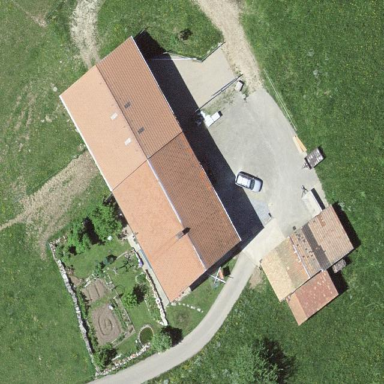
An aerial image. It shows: Farm building.